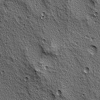
Atmospheric dust classification: not_dusty